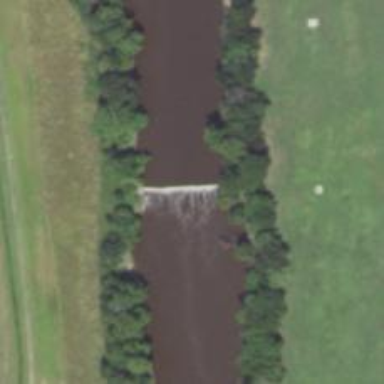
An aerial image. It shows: Weir in waterway.